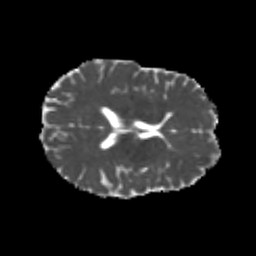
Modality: MD
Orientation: axial
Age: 24
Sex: female
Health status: healthy
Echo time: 0.074 s